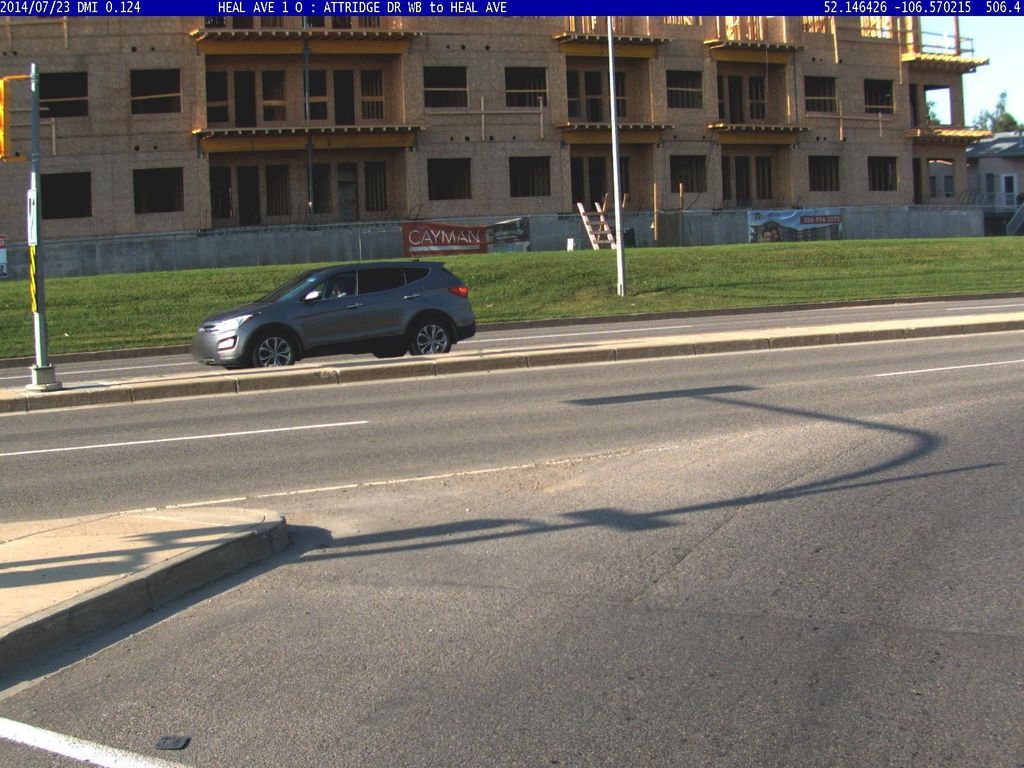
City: saskatoon